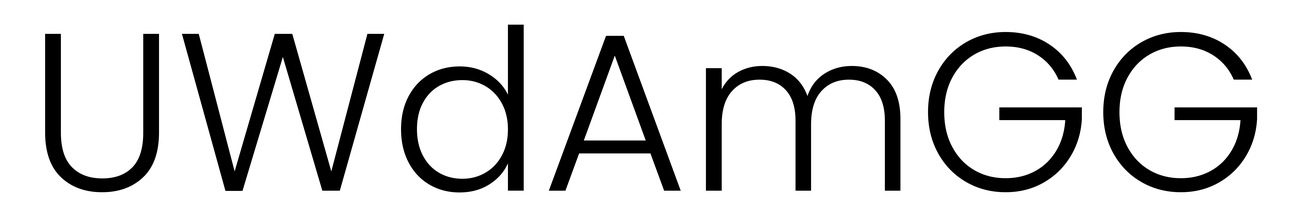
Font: Poppins-Light